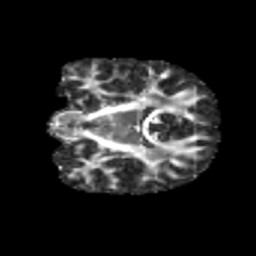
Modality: FA
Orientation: coronal
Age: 12
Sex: male
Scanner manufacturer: siemens
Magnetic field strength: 3 T
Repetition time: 3.8 s
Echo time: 0.07 s